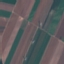
Land use / land cover: AnnualCrop